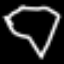
Label: diamond